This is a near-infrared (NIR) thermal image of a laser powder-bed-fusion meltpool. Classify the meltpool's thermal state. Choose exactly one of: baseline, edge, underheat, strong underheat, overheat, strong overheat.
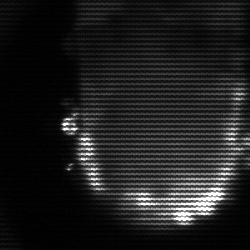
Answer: baseline